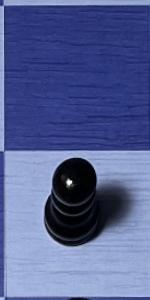
Label: Pawn_Black